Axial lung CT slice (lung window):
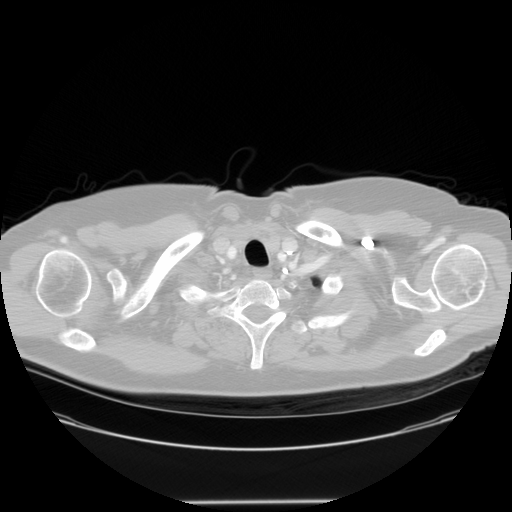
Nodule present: no